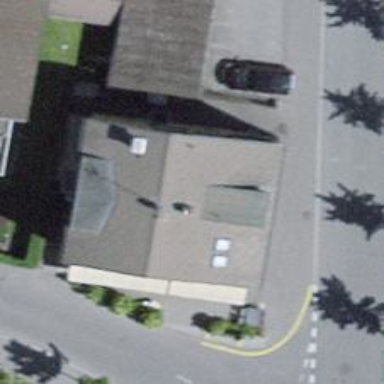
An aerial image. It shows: Pub.